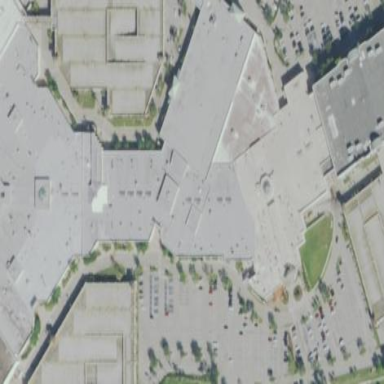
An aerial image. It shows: Retail area.